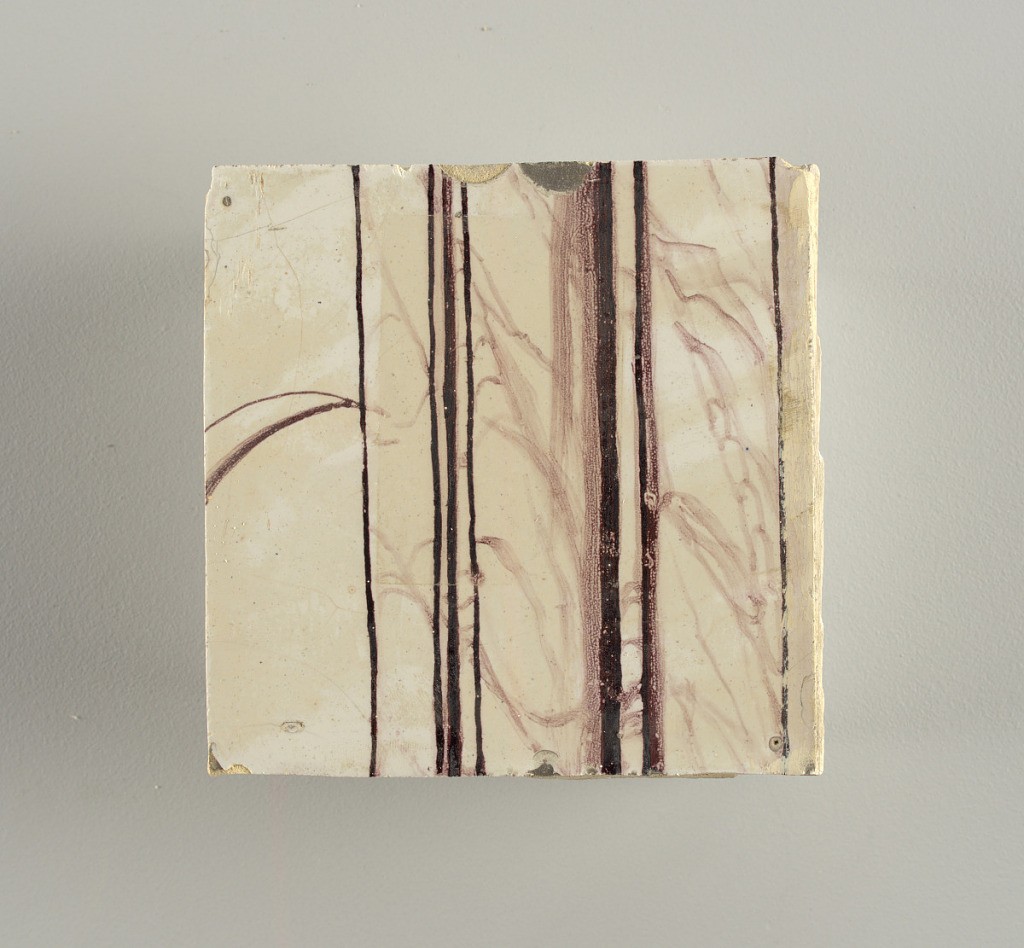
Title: Wall facing
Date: ca. 1725
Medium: tin-glazed earthenware, underglaze
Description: Running design for a frieze or a dado, composed of scrolls of foliage and strapwork, and four repeating motifs--a seated woman in a small upright oval medallion, a putto seated on a rocailled base, and strapwork in axial pattern.  The various panels, A to F, show various repeats of the same design, all being five tiles high and a varying number of tiles wide.